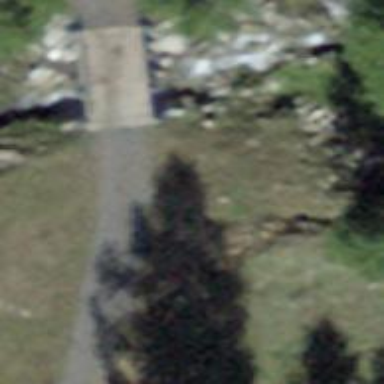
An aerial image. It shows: Sandy track road with bridge. The track type is grade 2.